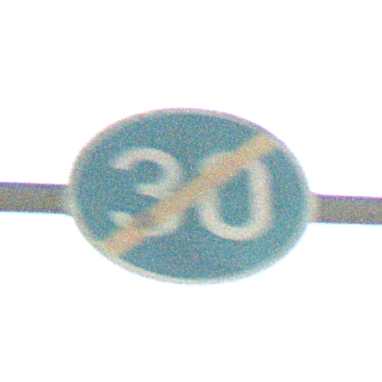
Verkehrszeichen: EndeMindestgeschwindigkeit
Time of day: Night
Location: Outdoor (Nature)
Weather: Clear
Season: NotSpecified
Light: Natural